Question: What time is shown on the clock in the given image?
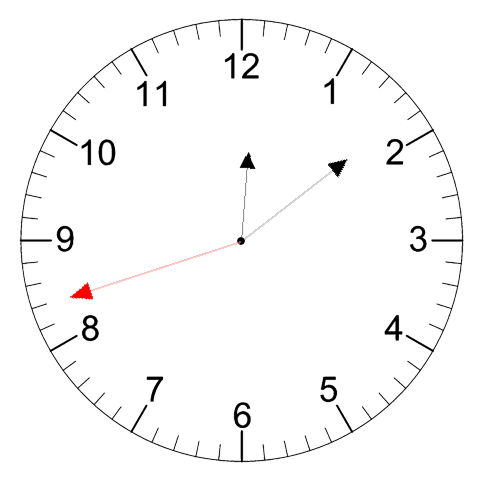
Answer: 12:08:42